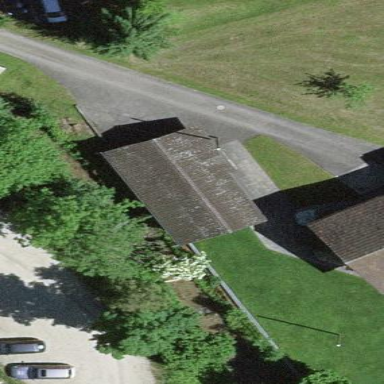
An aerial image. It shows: Garage building.